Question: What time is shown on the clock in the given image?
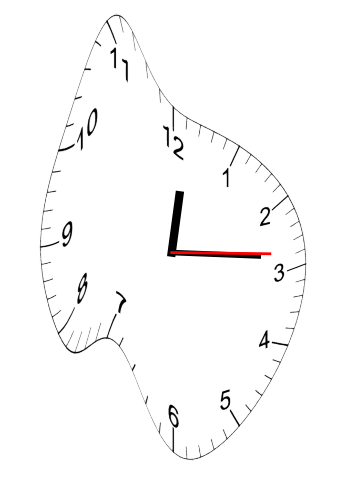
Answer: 12:14:14